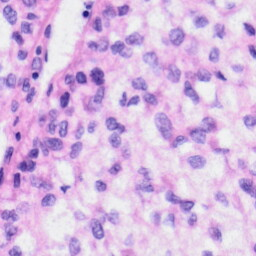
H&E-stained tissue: Liver